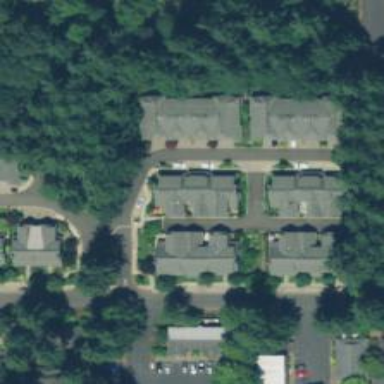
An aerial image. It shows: Residential road with sidewalk on the left side.